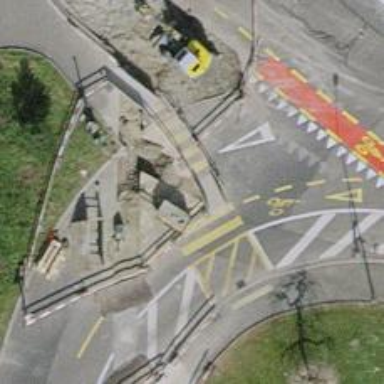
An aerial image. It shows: Uncontrolled zebra crossing on the road.